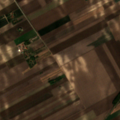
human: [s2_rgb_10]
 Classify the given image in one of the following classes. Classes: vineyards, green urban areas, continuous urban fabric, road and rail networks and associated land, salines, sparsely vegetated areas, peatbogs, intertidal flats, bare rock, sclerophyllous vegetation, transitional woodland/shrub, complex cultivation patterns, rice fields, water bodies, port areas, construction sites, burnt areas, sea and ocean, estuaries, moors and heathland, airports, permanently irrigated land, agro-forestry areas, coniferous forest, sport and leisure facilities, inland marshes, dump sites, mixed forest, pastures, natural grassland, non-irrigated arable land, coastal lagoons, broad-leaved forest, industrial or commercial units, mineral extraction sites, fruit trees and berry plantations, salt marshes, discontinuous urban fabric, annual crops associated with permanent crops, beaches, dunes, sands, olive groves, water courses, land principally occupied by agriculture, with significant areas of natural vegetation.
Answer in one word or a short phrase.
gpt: non-irrigated arable land, complex cultivation patterns